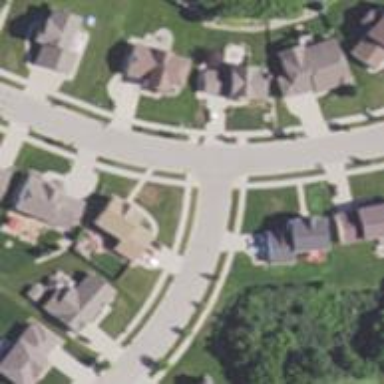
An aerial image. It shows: Neighborhood.